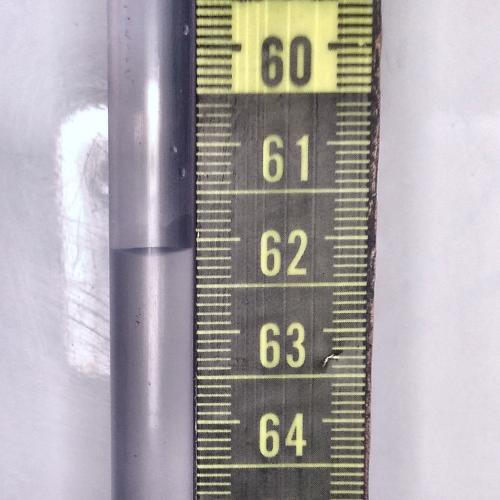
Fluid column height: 62.1 cm